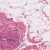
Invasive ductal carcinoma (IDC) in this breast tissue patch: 1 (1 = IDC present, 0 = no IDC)